Question: I am using the following list layout for that have associated . The number of are indicated by the box on the right side.

Currently, I am using the 'onListItemClick' handler to launch another view.
'''
public class CustomListFragment extends ListFragment
implements LoaderCallbacks<Cursor> {
private Activity mActivity;
private CursorAdapter mAdapter;
private QueryParameters mQueryParameters;
@Override
public void onActivityCreated(Bundle savedInstanceState) {
super.onActivityCreated(savedInstanceState);
setEmptyText("No data to display");
mActivity = getActivity();
if (mActivity == null) {
Log.e(getClass().getName(), "Activity is null");
return;
}
// Prepare query.
mQueryParameters = QueryHelper.getQueryParameters(mActivity);
if (mQueryParameters == null || !mQueryParameters.isPreparedForLoader()) {
Log.d(getClass().getName(), "One or more query parameters are null.");
return;
}
mAdapter = new CustomCursorAdapter(mActivity, null, 0);
setListAdapter(mAdapter);
getLoaderManager().initLoader(0, null, this);
}
@Override
public Loader<Cursor> onCreateLoader(int id, Bundle extras) {
return new CursorLoader(mActivity,
mQueryParameters.uri,
mQueryParameters.fromColumnsLoader,
mQueryParameters.selection,
mQueryParameters.selectionArgs,
mQueryParameters.sortOrder);
}
@Override
public void onLoadFinished(Loader<Cursor> loader, Cursor cursor) {
mAdapter.swapCursor(cursor);
}
@Override
public void onLoaderReset(Loader<Cursor> loader) {
mAdapter.swapCursor(null);
}
@Override
public void onListItemClick(ListView l, View v, int position, long id) {
Intent intent = new Intent(mActivity, ItemDetailsActivity.class);
intent.putExtra("ITEM_URI", mItemUri);
mActivity.startActivity(intent);
}
}
'''
I would like to implement that the user can touch the box element on the right. This action should then start the associated 'CommentsActivity'. When the user touches the left side, however, it should still launch the 'ItemDetailsActivity'.
In both cases, I need to pass the 'itemUri' with the intent so that either the view or the list for the particular can be loaded.
The 'ListFragment' uses a 'CursorAdapter' to bind the 'TextView's to the properties of an .
-
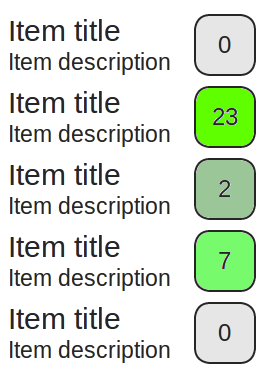
Answer: You hadn't posted any code relating to the adapter itself, but I found your <URL> and you are most of the way there.
## The Quick and Dirty Answer
In 'bindView()', let's modify your 'comments_count' TextView to save the index of the current row in the tag (for your 'itemUri') and add a simple OnClickListener:
'''
public void bindView(View view, Context context, Cursor cursor) {
ViewHolder holder = (ViewHolder)view.getTag();
if (holder == null) {
...
holder.comments_count.setOnClickListener(new OnClickListener() {
@Override
public void onClick(View v) {
// Get the position from the ViewHolder
long id = (Long) v.getTag();
Toast.makeText(v.getContext(), "Comment Click: " + id, Toast.LENGTH_SHORT).show();
}
});
}
...
holder.comments_count.setTag(cursor.getLong(0));
}
'''
When the user clicks on the row it will still call 'onListItemClick()', except if they click on the comments box. The comments box fires the OnClickListener above where you can direct the user to your 'CommentsActivity'. You didn't mention where you fetch the different values for 'itemUri' but I assumed you need the row's id to get it.
---
## Superior Answer
In your previous question, I noticed that you are making some repetitive calls and that Thiago Moreira Rocha's layout was extremely complex to be used repeatedly (for every ListView row.) So I propose a different approach. I've divided my answer into parts relating to the adapter, row layout, and colors for 'comments_count':
I'll post the code in full and then explain at the bottom:
'''
public class CustomCursorAdapter extends CursorAdapter {
private LayoutInflater mInflater;
private int[] mFrom;
private OnClickListener commentClick = new OnClickListener() {
@Override
public void onClick(View v) {
// Get the position saved in bindView()
long id = (Long) v.getTag();
Toast.makeText(v.getContext(), "Comment Click: " + id, Toast.LENGTH_SHORT).show();
}
};
public CustomCursorAdapter(Context context, Cursor cursor, int flags) {
super(context, cursor, flags);
mInflater = LayoutInflater.from(context);
}
private void applyColorFilter(Drawable drawable, int count) {
drawable.clearColorFilter();
if (count > 0) {
float saturation = (count * 15) / 100f;
// The value gets pinned if out of range.
int color = Color.HSVToColor(new float[] {110f, saturation, 1f});
drawable.setColorFilter(color, Mode.SRC);
}
}
@Override
public void bindView(View view, Context context, Cursor cursor) {
ViewHolder holder = (ViewHolder) view.getTag();
holder.title.setText(cursor.getString(mFrom[0]));
holder.description.setText(cursor.getString(mFrom[1]));
// Get comments_count and set it as text
int count = cursor.getInt(mFrom[2]);
holder.comments_count.setText(count + "");
holder.comments_count.setTag(cursor.getLong(0));
// Adjust the color by saturation
applyColorFilter(holder.comments_color, count);
// Alternate method, that I explain in the answer
// Note: set the solid color in color.xml to #2aff00
//holder.comments_color.setAlpha(count * 45);
}
@Override
public View newView(Context context, Cursor cursor, ViewGroup parent) {
View view = mInflater.inflate(R.layout.list_item, parent, false);
ViewHolder holder = new ViewHolder();
holder.title = (TextView)view.findViewById(R.id.title);
holder.description = (TextView)view.findViewById(R.id.description);
holder.comments_count = (TextView)view.findViewById(R.id.comments_count);
holder.comments_count.setOnClickListener(commentClick);
holder.comments_color = ((LayerDrawable) holder.comments_count.getBackground()).findDrawableByLayerId(R.id.color);
view.setTag(holder);
return view;
}
@Override
public Cursor swapCursor(Cursor newCursor) {
if(mFrom == null && newCursor != null) {
mFrom = new int[] {newCursor.getColumnIndex(TITLE), newCursor.getColumnIndex(DESCRIPTION), newCursor.getColumnIndex(COMMENTS_COUNT)};
}
return super.swapCursor(newCursor);
}
private class ViewHolder {
TextView title;
TextView description;
TextView comments_count;
Drawable comments_color;
}
}
'''
I made a few changes:
- 'mFrom'- 'commentsClick''ViewHolder'- 'applyColorFilter()'- 'ViewHolder''newView()''null''bindView()'
---
You probably noticed that I change the comments' color a little differently, that is because I use a simpler row layout:
'''
<RelativeLayout xmlns:android="http://schemas.android.com/apk/res/android"
android:layout_width="match_parent"
android:layout_height="match_parent"
android:padding="10dp" >
<TextView
android:id="@+id/title"
android:layout_width="wrap_content"
android:layout_height="wrap_content"
android:layout_alignParentLeft="true"
android:layout_toLeftOf="@+id/comments_count"
android:textAppearance="?android:attr/textAppearanceLarge" />
<TextView
android:id="@+id/description"
android:layout_width="wrap_content"
android:layout_height="wrap_content"
android:layout_alignParentLeft="true"
android:layout_below="@+id/title"
android:layout_toLeftOf="@+id/comments_count"
android:textAppearance="?android:attr/textAppearanceSmall" />
<TextView
android:id="@+id/comments_count"
android:layout_width="wrap_content"
android:layout_height="wrap_content"
android:layout_alignParentRight="true"
android:layout_centerVertical="true"
android:layout_marginRight="15dp"
android:background="@drawable/comments_layers"
android:textAppearance="?android:attr/textAppearanceLarge" />
</RelativeLayout>
'''
(While <URL>
I use a LayerDrawable to replace the two LinearLayouts, that I will explain in in steps. the border ('border.xml'), very similar to the previous one:
'''
<shape xmlns:android="http://schemas.android.com/apk/res/android"
android:shape="rectangle" >
<corners android:radius="10dp" />
<padding android:bottom="2dp" android:left="2dp" android:right="2dp" android:top="2dp" />
<solid android:color="#ffffff" />
<stroke android:width="2dp"
android:color="#000000" />
</shape>
'''
(Notice the padding is the width of the stroke.)
the adjustable background color ('color.xml'):
'''
<shape xmlns:android="http://schemas.android.com/apk/res/android"
android:shape="rectangle" >
<corners android:radius="10dp" />
<padding android:bottom="10dp" android:left="10dp" android:right="10dp" android:top="10dp" />
<solid android:color="#ffffff" />
</shape>
'''
I created a LayerDrawable to combine the two images ('comments_layers.xml'):
'''
<layer-list xmlns:android="http://schemas.android.com/apk/res/android" >
<item
android:id="@+id/border"
android:drawable="@drawable/border" />
<item
android:id="@+id/color"
android:drawable="@drawable/color" />
</layer-list>
'''
---
You adjust the saturation of your HSV value in 'applyColorFilter()', but it seems that this is the equivalent to adjusting the alpha of a green background. If this is true, the changing the alpha value is a much simpler task. Find my comments in 'bindView()':
1. Comment out applyColorFilter(holder.comments_color, count);
2. Uncomment holder.comments_color.setAlpha(count * 45);
3. Open my color.xml file and change the color attribute of the solid element from #ffffff to #2aff00
---
In all truth I had never used LayerDrawables like this before, there may be a faster way, but I think this is pretty slick.